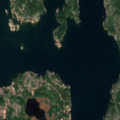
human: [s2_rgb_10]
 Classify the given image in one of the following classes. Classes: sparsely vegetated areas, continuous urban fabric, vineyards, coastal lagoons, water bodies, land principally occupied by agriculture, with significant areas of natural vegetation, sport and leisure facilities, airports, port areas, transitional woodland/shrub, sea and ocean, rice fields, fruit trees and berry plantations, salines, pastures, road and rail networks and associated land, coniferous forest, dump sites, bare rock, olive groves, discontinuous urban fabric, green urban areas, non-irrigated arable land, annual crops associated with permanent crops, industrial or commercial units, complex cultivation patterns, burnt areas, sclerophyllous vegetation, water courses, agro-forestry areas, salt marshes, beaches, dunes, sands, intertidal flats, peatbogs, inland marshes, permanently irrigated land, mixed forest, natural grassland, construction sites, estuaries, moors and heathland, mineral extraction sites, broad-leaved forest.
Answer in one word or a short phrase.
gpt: mixed forest, transitional woodland/shrub, sea and ocean